Question: How to tell <URL> ?
project I'm working on will have several lacales files (UK, US), so UK is simple (just change the datepicker format option) but US format is problem
'''
= search_form_for @post do |f|
f.input :created_at_gt,7
'''

params:
'''
{"utf8"=>"", "q"=>{"created_at_gt"=>"07/04/2012",....}
'''
sql:
'''
... 'posts'.'created_at' > '2012-04-07 00:00:00') LIMIT 25 OFFSET 0
'''
(should be created_at > '2012-07-04 00:00:00' )
I know I could handle that on controller level, but I'm looking for solution where Ransack will automatically pick up locales configuration and parse that way
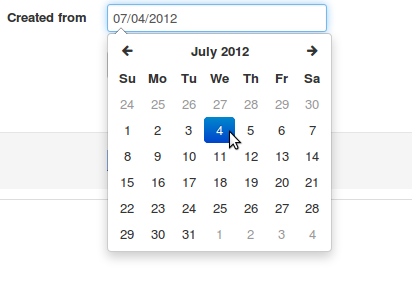
Answer: My colleague told me to always send 'yyyy-mm-dd' format to the server and just display the date on client side in whatever format users wish.
Now,how to do that? Add extra hidden field and with JS set that field to DB format when user chooses date with datepicker. More <URL>